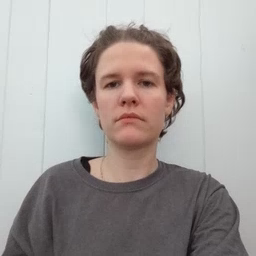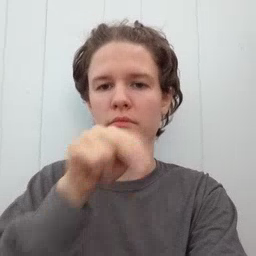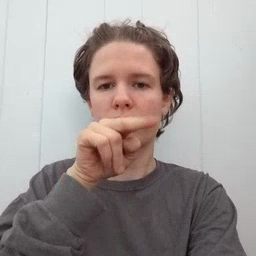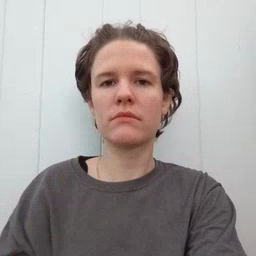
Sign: tongue